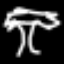
Label: palm tree